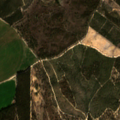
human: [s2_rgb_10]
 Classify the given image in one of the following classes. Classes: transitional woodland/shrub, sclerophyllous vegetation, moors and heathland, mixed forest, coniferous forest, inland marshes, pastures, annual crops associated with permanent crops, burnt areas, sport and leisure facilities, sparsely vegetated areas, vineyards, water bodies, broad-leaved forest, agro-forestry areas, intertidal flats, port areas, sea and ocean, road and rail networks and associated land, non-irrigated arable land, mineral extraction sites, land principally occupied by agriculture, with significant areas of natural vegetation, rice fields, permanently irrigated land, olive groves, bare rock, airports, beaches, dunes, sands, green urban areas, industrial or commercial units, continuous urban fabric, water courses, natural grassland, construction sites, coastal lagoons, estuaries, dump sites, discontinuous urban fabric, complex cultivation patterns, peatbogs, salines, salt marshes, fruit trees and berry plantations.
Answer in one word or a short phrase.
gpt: permanently irrigated land, agro-forestry areas, broad-leaved forest, transitional woodland/shrub